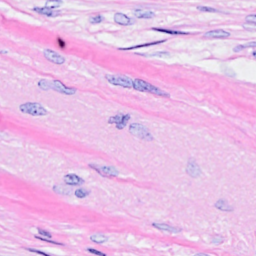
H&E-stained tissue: Breast